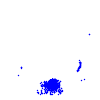
Particle: electron